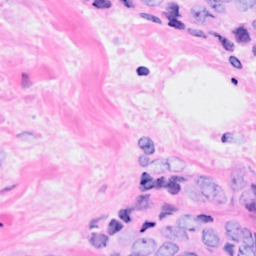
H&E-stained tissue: Breast